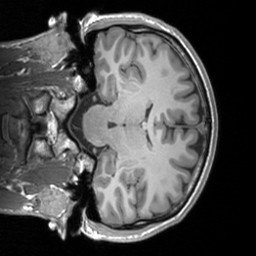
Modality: T1w
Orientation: coronal
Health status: healthy
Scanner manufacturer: siemens
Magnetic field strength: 3 T
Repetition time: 1.9 s
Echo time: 0.00226 s